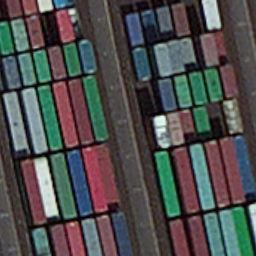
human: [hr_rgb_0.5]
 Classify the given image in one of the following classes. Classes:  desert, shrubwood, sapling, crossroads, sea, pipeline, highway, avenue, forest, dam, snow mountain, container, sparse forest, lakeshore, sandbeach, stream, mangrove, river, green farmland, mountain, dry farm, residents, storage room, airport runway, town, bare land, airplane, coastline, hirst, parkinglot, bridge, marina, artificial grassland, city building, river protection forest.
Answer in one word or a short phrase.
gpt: container